Question: I am using imagemagick and ghostscript in my windows pc running php5 in apache.
I tried
'''
<?php
$im = new imagick('test.pdf[0]');
$im->setImageFormat( "jpg" );
header( "Content-Type: image/jpeg" );
echo $im;
?>
'''
and found its not working.
My php info file shows imagick working...

I am trying to generate a thumbnail without saving it in the server hard drive...
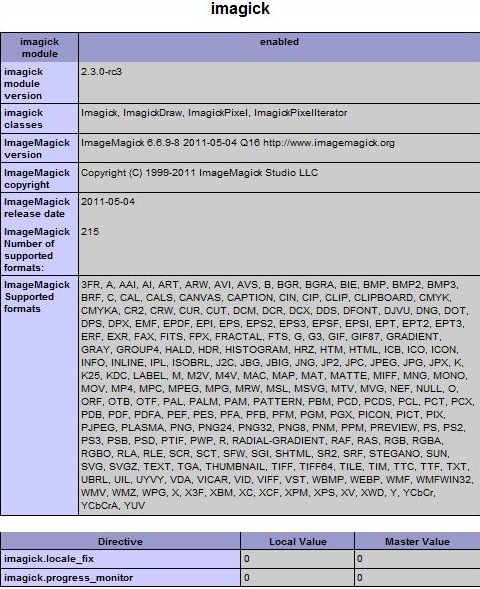
Answer: You're outputting the imagick OBJECT, not the image you're dealing with. To output as a .jpg, you'd need to do
'''
echo $im->getImageBlob();
'''